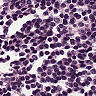
Metastatic tissue present: no